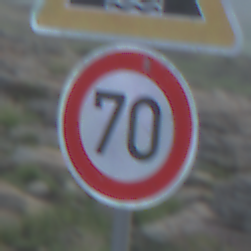
Verkehrszeichen: Geschwindigkeit70
Zusatzzeichen oben: BeweglicheBruecke
Umgebung: Outdoor, Nature
Tageszeit: SunriseSunset
Wetter: PartlyCloudy
Licht: Natural
Jahreszeit: NotSpecified
Kontrast: LowContrast